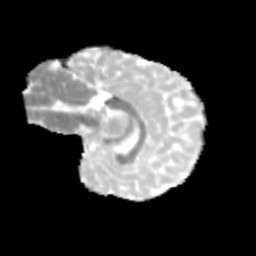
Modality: MD
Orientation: sagittal
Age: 10
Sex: female
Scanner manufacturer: siemens
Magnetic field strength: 3 T
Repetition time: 3.8 s
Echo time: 0.07 s